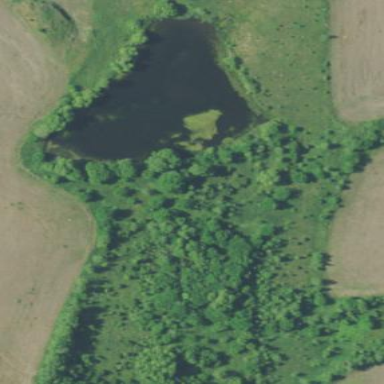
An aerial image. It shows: Serene pond surrounded by nature.